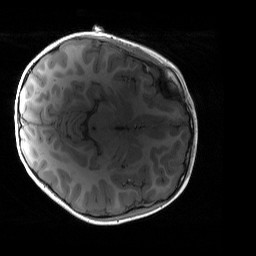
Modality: T1w
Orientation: axial
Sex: male
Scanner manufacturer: siemens
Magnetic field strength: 3 T
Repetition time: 1.9 s
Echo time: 0.00243 s